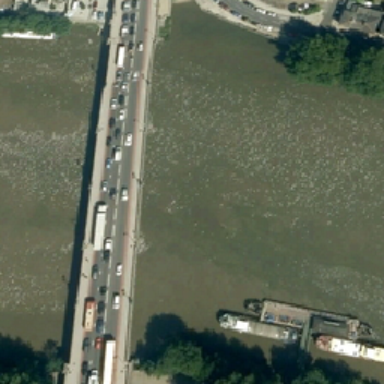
There are many cars on both sides of the road and three freighters beside it .